Interaction volume radius: 10 \u00c5
Interaction volume height: 15 \u00c5
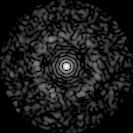
Disorder parameter: 0.8027